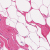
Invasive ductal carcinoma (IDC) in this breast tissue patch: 0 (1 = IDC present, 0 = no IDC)